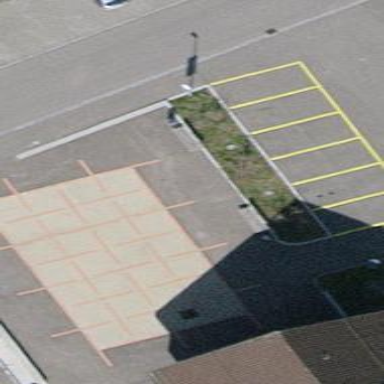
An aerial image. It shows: Parking area with surface.